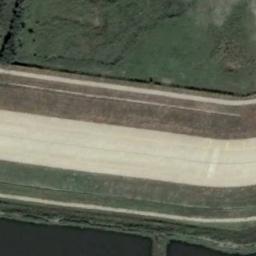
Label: runway